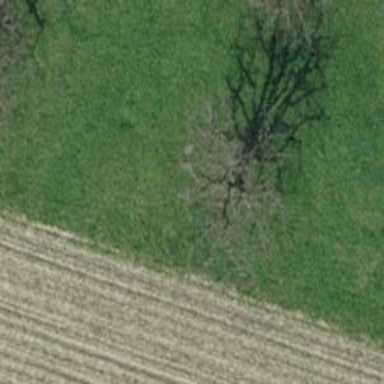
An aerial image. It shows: Single tag "natural: tree."